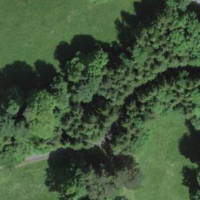
EUNIS habitat code: 44
Species observed at this site:
Angelica sylvestris
Equisetum telmateia